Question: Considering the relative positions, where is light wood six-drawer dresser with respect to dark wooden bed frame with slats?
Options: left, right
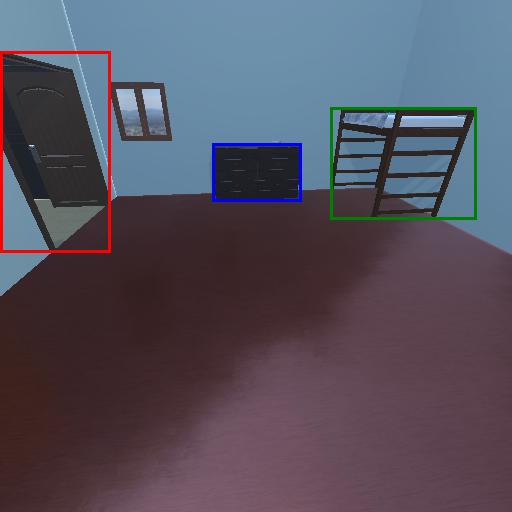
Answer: left